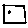
Label: square